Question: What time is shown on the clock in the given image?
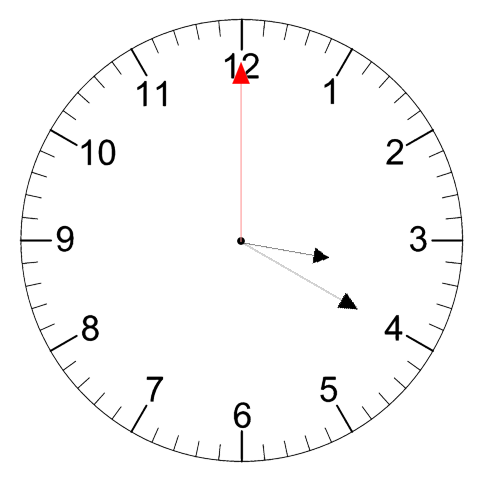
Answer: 03:20:00